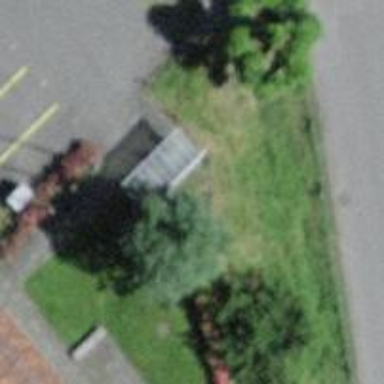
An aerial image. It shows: Bicycle parking area.